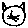
Label: cat